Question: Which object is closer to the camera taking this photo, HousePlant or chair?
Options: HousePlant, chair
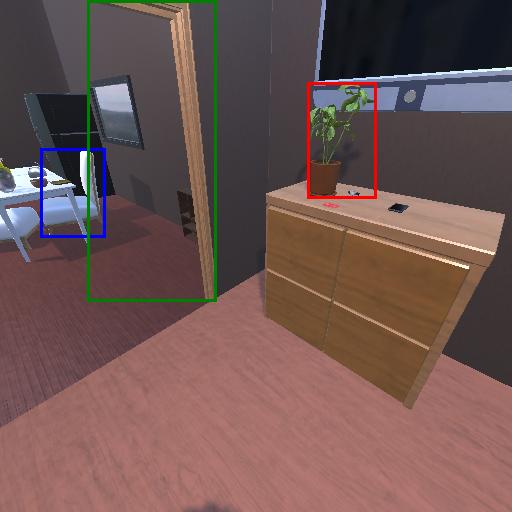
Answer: HousePlant